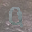
Label: 9